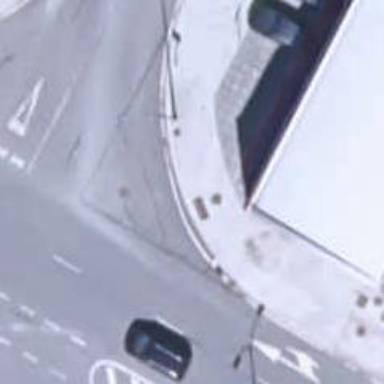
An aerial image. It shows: Sidewalk along the footway.